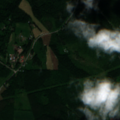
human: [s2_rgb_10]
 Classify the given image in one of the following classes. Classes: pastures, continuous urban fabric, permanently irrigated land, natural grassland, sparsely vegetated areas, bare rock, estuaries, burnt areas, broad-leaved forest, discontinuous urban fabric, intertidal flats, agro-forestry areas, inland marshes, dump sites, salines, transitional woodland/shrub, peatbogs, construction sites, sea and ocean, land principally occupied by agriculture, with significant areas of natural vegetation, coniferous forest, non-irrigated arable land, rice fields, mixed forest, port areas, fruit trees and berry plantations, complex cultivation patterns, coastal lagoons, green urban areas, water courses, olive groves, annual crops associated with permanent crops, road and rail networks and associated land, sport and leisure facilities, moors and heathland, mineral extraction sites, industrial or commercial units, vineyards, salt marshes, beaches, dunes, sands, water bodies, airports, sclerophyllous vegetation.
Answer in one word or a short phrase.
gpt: broad-leaved forest, mixed forest, transitional woodland/shrub